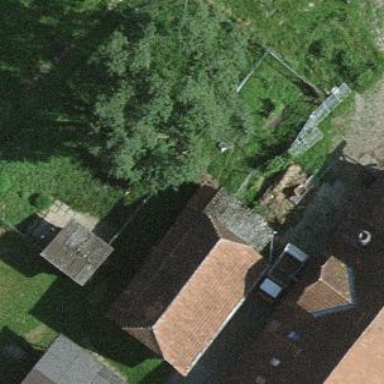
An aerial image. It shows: Rural barn.